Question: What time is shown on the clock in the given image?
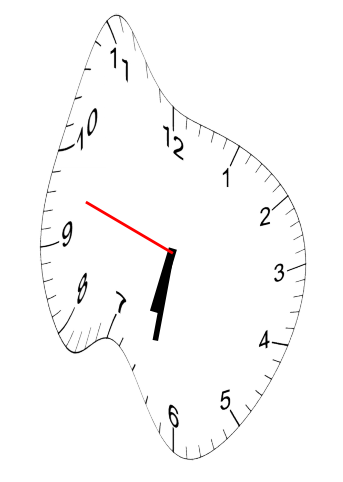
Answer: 06:31:48